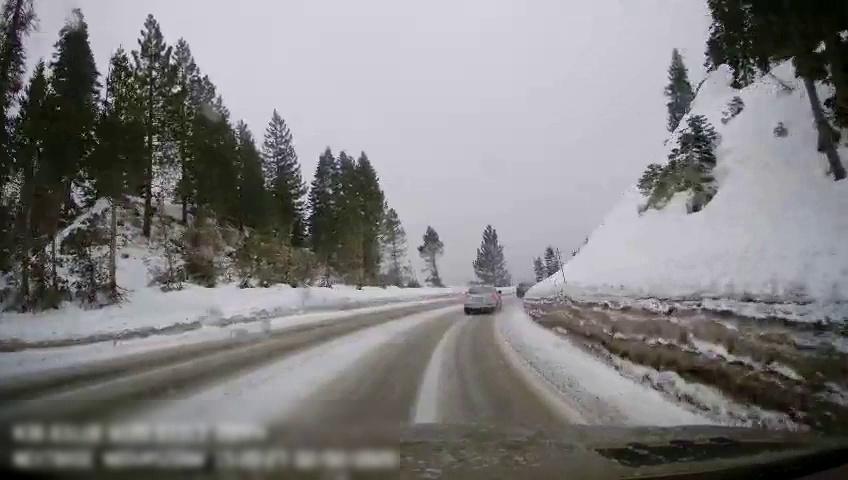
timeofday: Day
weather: Snowy
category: Drivable Space
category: Vehicles | SUV
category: Vehicles | Car